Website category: university
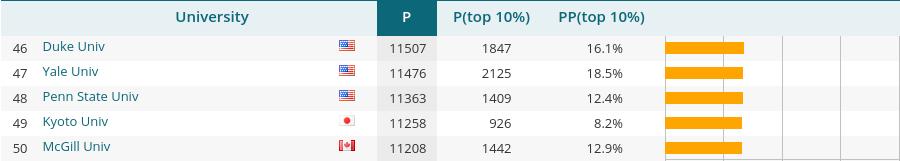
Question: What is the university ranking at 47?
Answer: Yale Univ

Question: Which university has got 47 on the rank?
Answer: Yale Univ

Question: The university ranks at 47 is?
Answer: Yale Univ

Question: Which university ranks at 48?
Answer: Penn State Univ

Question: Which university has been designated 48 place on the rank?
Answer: Penn State Univ

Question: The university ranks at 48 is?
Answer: Penn State Univ

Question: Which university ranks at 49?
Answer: Kyoto Univ

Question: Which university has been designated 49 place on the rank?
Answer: Kyoto Univ

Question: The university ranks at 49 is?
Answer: Kyoto Univ

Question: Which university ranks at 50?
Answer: McGill Univ

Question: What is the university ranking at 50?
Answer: McGill Univ

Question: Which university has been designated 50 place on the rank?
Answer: McGill Univ

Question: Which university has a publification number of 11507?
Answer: Duke Univ

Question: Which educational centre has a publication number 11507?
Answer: Duke Univ

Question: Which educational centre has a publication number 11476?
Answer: Yale Univ

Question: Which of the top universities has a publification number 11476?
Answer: Yale Univ

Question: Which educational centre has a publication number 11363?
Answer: Penn State Univ

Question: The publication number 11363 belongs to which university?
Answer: Penn State Univ

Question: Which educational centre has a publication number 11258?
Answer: Kyoto Univ

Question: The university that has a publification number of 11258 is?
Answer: Kyoto Univ

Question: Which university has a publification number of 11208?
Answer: McGill Univ

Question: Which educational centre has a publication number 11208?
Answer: McGill Univ

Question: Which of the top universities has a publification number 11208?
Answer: McGill Univ

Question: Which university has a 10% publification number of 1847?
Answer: Duke Univ

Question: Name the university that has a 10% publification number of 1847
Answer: Duke Univ

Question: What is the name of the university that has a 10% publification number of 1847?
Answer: Duke Univ

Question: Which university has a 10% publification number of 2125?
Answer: Yale Univ

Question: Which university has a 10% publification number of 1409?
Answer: Penn State Univ

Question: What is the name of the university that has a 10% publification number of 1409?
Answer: Penn State Univ

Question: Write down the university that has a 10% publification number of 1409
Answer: Penn State Univ

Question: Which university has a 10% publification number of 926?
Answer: Kyoto Univ

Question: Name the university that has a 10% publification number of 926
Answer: Kyoto Univ

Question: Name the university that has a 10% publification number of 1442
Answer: McGill Univ

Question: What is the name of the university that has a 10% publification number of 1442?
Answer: McGill Univ